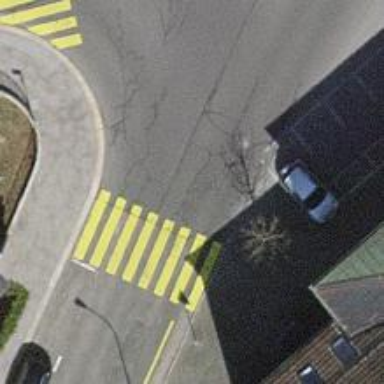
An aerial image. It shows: Marked zebra crossing with clear markings.